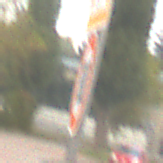
Verkehrszeichen: Geschwindigkeit100
Zusatzzeichen oben: ReiterLinks
Umgebung: Outdoor, Suburban
Tageszeit: MorningAfternoon
Wetter: Overcast
Licht: Natural
Jahreszeit: NotSpecified
Kontrast: LowContrast